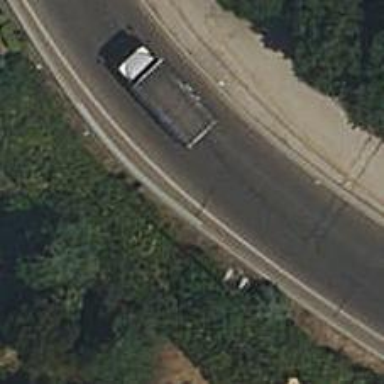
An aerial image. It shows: Jersey wall barrier.